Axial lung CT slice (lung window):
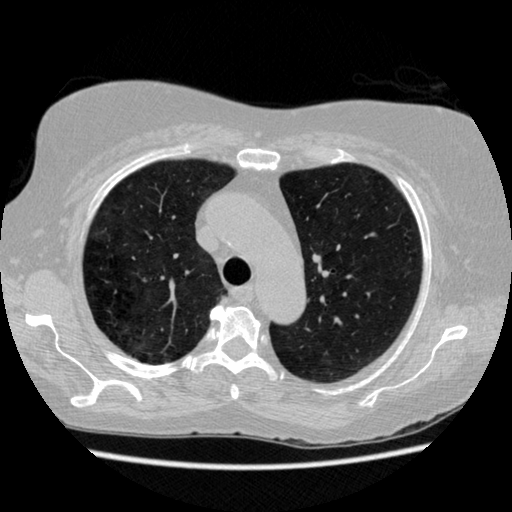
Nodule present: yes
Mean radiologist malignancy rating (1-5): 3.5